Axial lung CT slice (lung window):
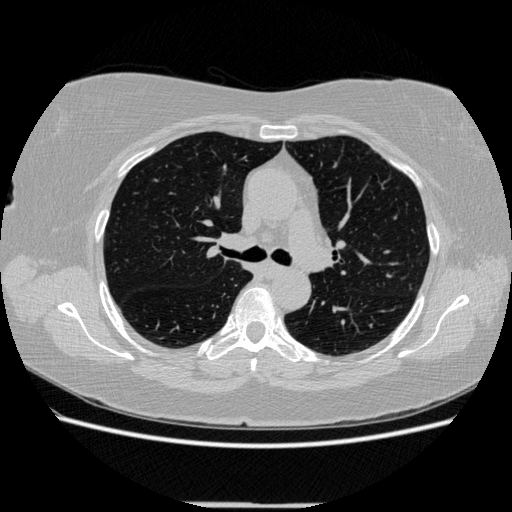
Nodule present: no